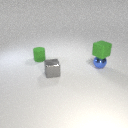
small green rubber cube above small blue metal sphere